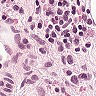
Metastatic tissue present: no